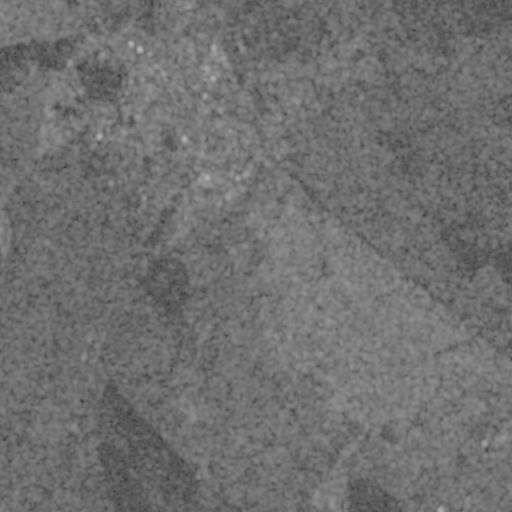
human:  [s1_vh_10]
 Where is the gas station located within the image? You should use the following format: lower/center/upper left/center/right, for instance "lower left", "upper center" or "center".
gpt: The gas station is located in the upper center of the image.
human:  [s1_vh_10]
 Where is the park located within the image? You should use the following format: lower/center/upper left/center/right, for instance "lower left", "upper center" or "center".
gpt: The park is located in the upper left of the image.
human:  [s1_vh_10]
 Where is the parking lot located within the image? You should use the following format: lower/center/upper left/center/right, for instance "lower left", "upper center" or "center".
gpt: The parking lot is located in the upper left of the image.
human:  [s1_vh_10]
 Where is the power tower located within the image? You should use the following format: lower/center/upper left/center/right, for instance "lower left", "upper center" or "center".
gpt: There is no power tower in the image.

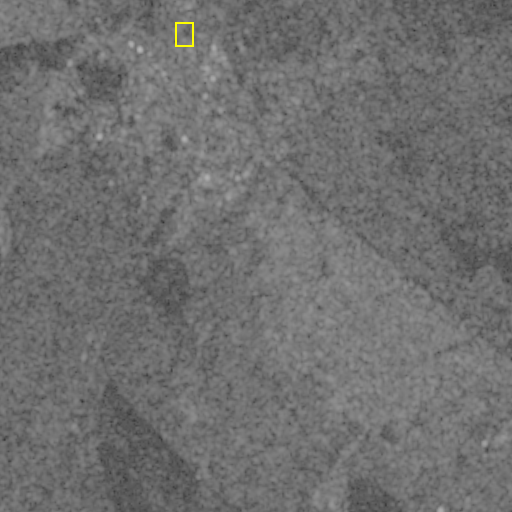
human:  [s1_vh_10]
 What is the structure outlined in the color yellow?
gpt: The structure outlined in yellow is a park.
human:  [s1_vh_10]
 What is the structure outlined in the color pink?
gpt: There is no pink outline.